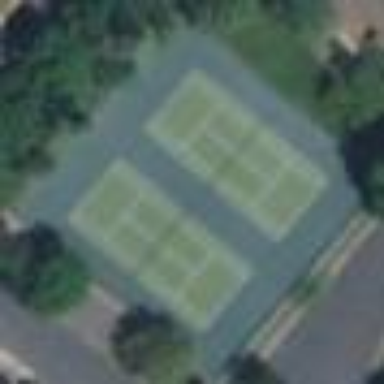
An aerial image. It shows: Tennis court on pitch.